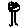
Label: tree